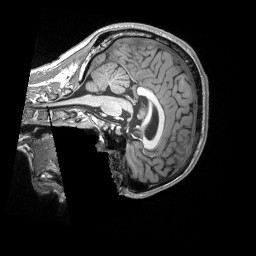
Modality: T1w
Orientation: sagittal
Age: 21
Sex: male
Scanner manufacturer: siemens
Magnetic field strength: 3 T
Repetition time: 2.3 s
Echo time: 0.00298 s